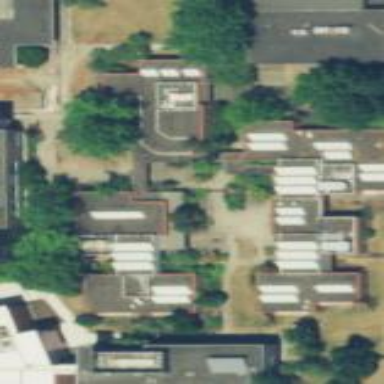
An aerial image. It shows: University building.